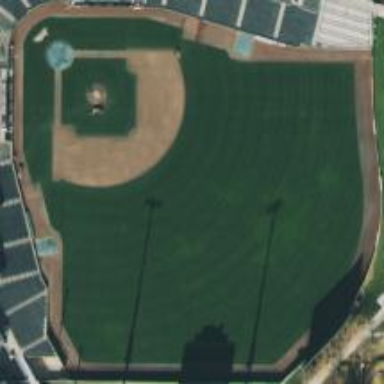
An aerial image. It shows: Baseball pitch for leisure land.